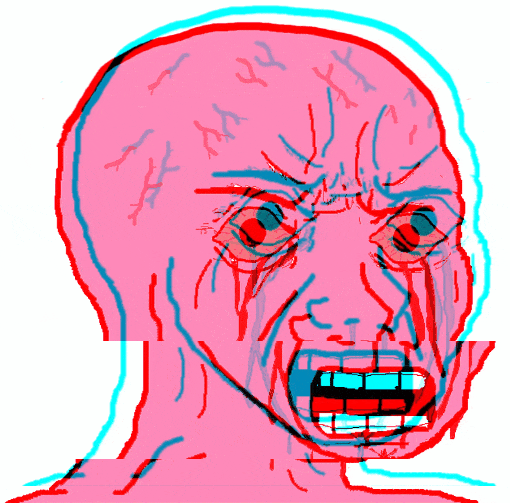
Label: 5_Rage